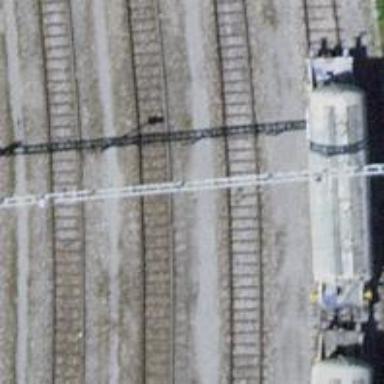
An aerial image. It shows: Railway yard with electrified contact lines.